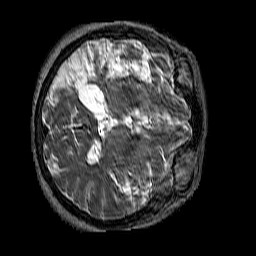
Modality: T2w
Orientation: axial
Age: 62
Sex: female
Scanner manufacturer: siemens
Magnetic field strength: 3 T
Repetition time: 3.2 s
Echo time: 0.354 s